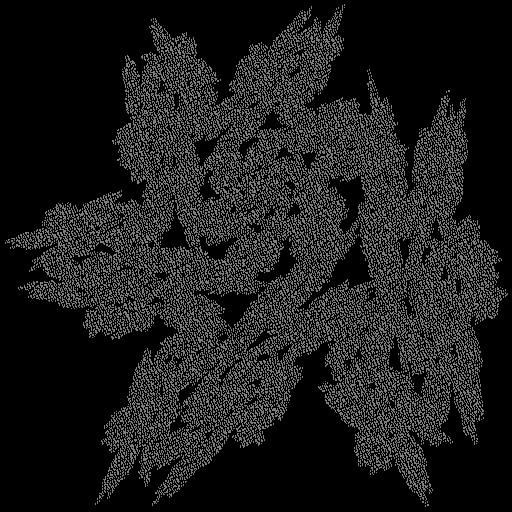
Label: bedder